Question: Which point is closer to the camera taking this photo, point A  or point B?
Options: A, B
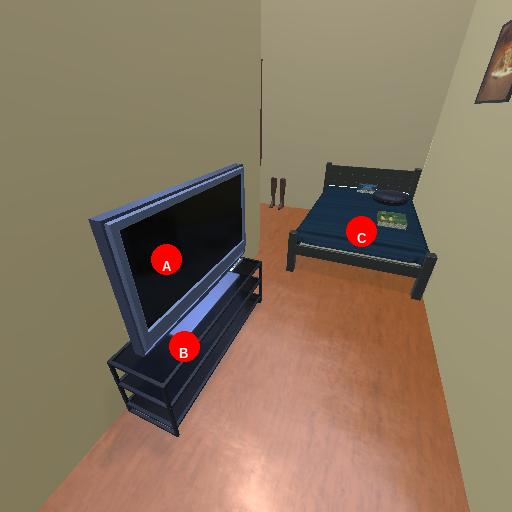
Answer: A